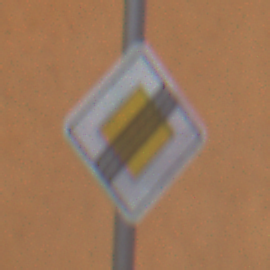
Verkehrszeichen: EndeVorfahrtsstrasse
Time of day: Midday
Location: Outdoor (Urban)
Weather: Overcast
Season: NotSpecified
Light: Natural